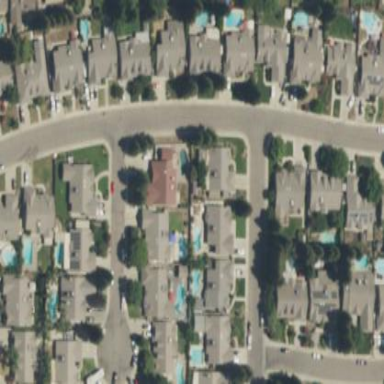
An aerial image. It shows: Residential area in neighborhood consisting of single-family homes.